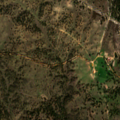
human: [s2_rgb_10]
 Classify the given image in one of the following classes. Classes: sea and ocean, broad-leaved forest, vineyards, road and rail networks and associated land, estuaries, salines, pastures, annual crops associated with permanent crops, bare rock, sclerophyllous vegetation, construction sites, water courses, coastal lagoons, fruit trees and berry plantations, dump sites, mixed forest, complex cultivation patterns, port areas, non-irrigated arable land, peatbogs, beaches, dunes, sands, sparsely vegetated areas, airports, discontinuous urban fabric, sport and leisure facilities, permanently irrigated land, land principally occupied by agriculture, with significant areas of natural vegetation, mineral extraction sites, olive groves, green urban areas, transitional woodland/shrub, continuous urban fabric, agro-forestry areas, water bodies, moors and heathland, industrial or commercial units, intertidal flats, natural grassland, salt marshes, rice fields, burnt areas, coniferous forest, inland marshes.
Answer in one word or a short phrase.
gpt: agro-forestry areas, broad-leaved forest, transitional woodland/shrub